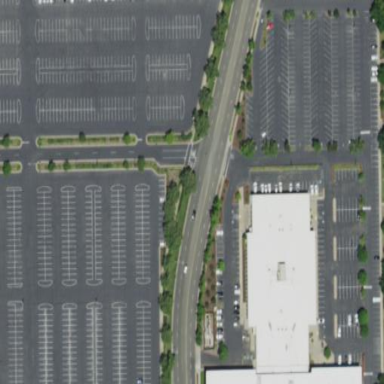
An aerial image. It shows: Parking area.